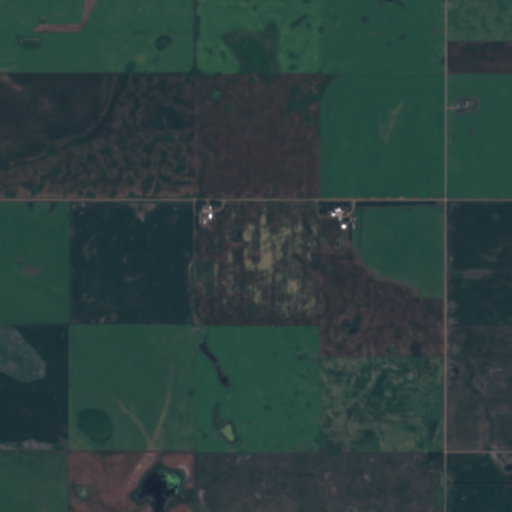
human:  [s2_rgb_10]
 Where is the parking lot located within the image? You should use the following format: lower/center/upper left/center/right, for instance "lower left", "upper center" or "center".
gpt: There is no parking lot in the image.